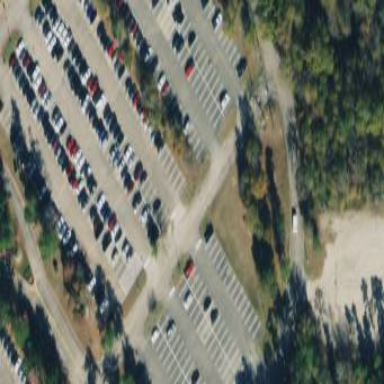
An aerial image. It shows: Concrete parking area.